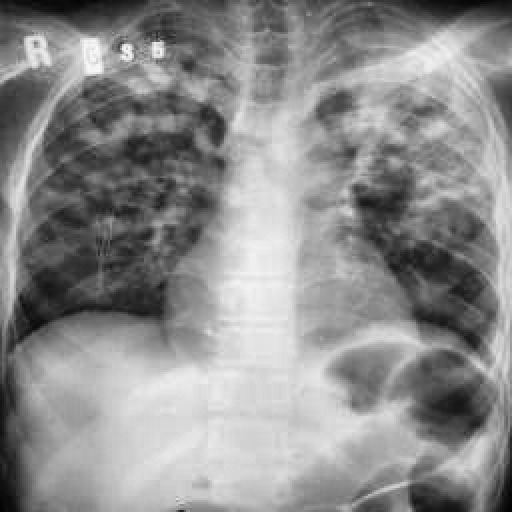
Finding: TUBERCULOSIS